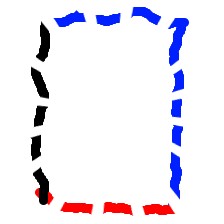
Shape: rectangle